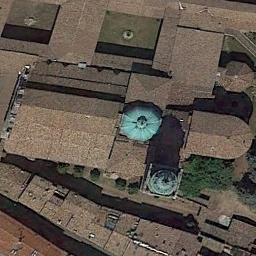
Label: church